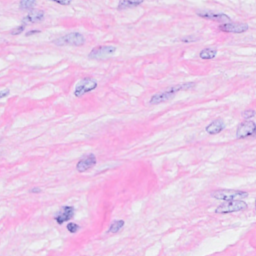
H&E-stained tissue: Breast